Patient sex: M
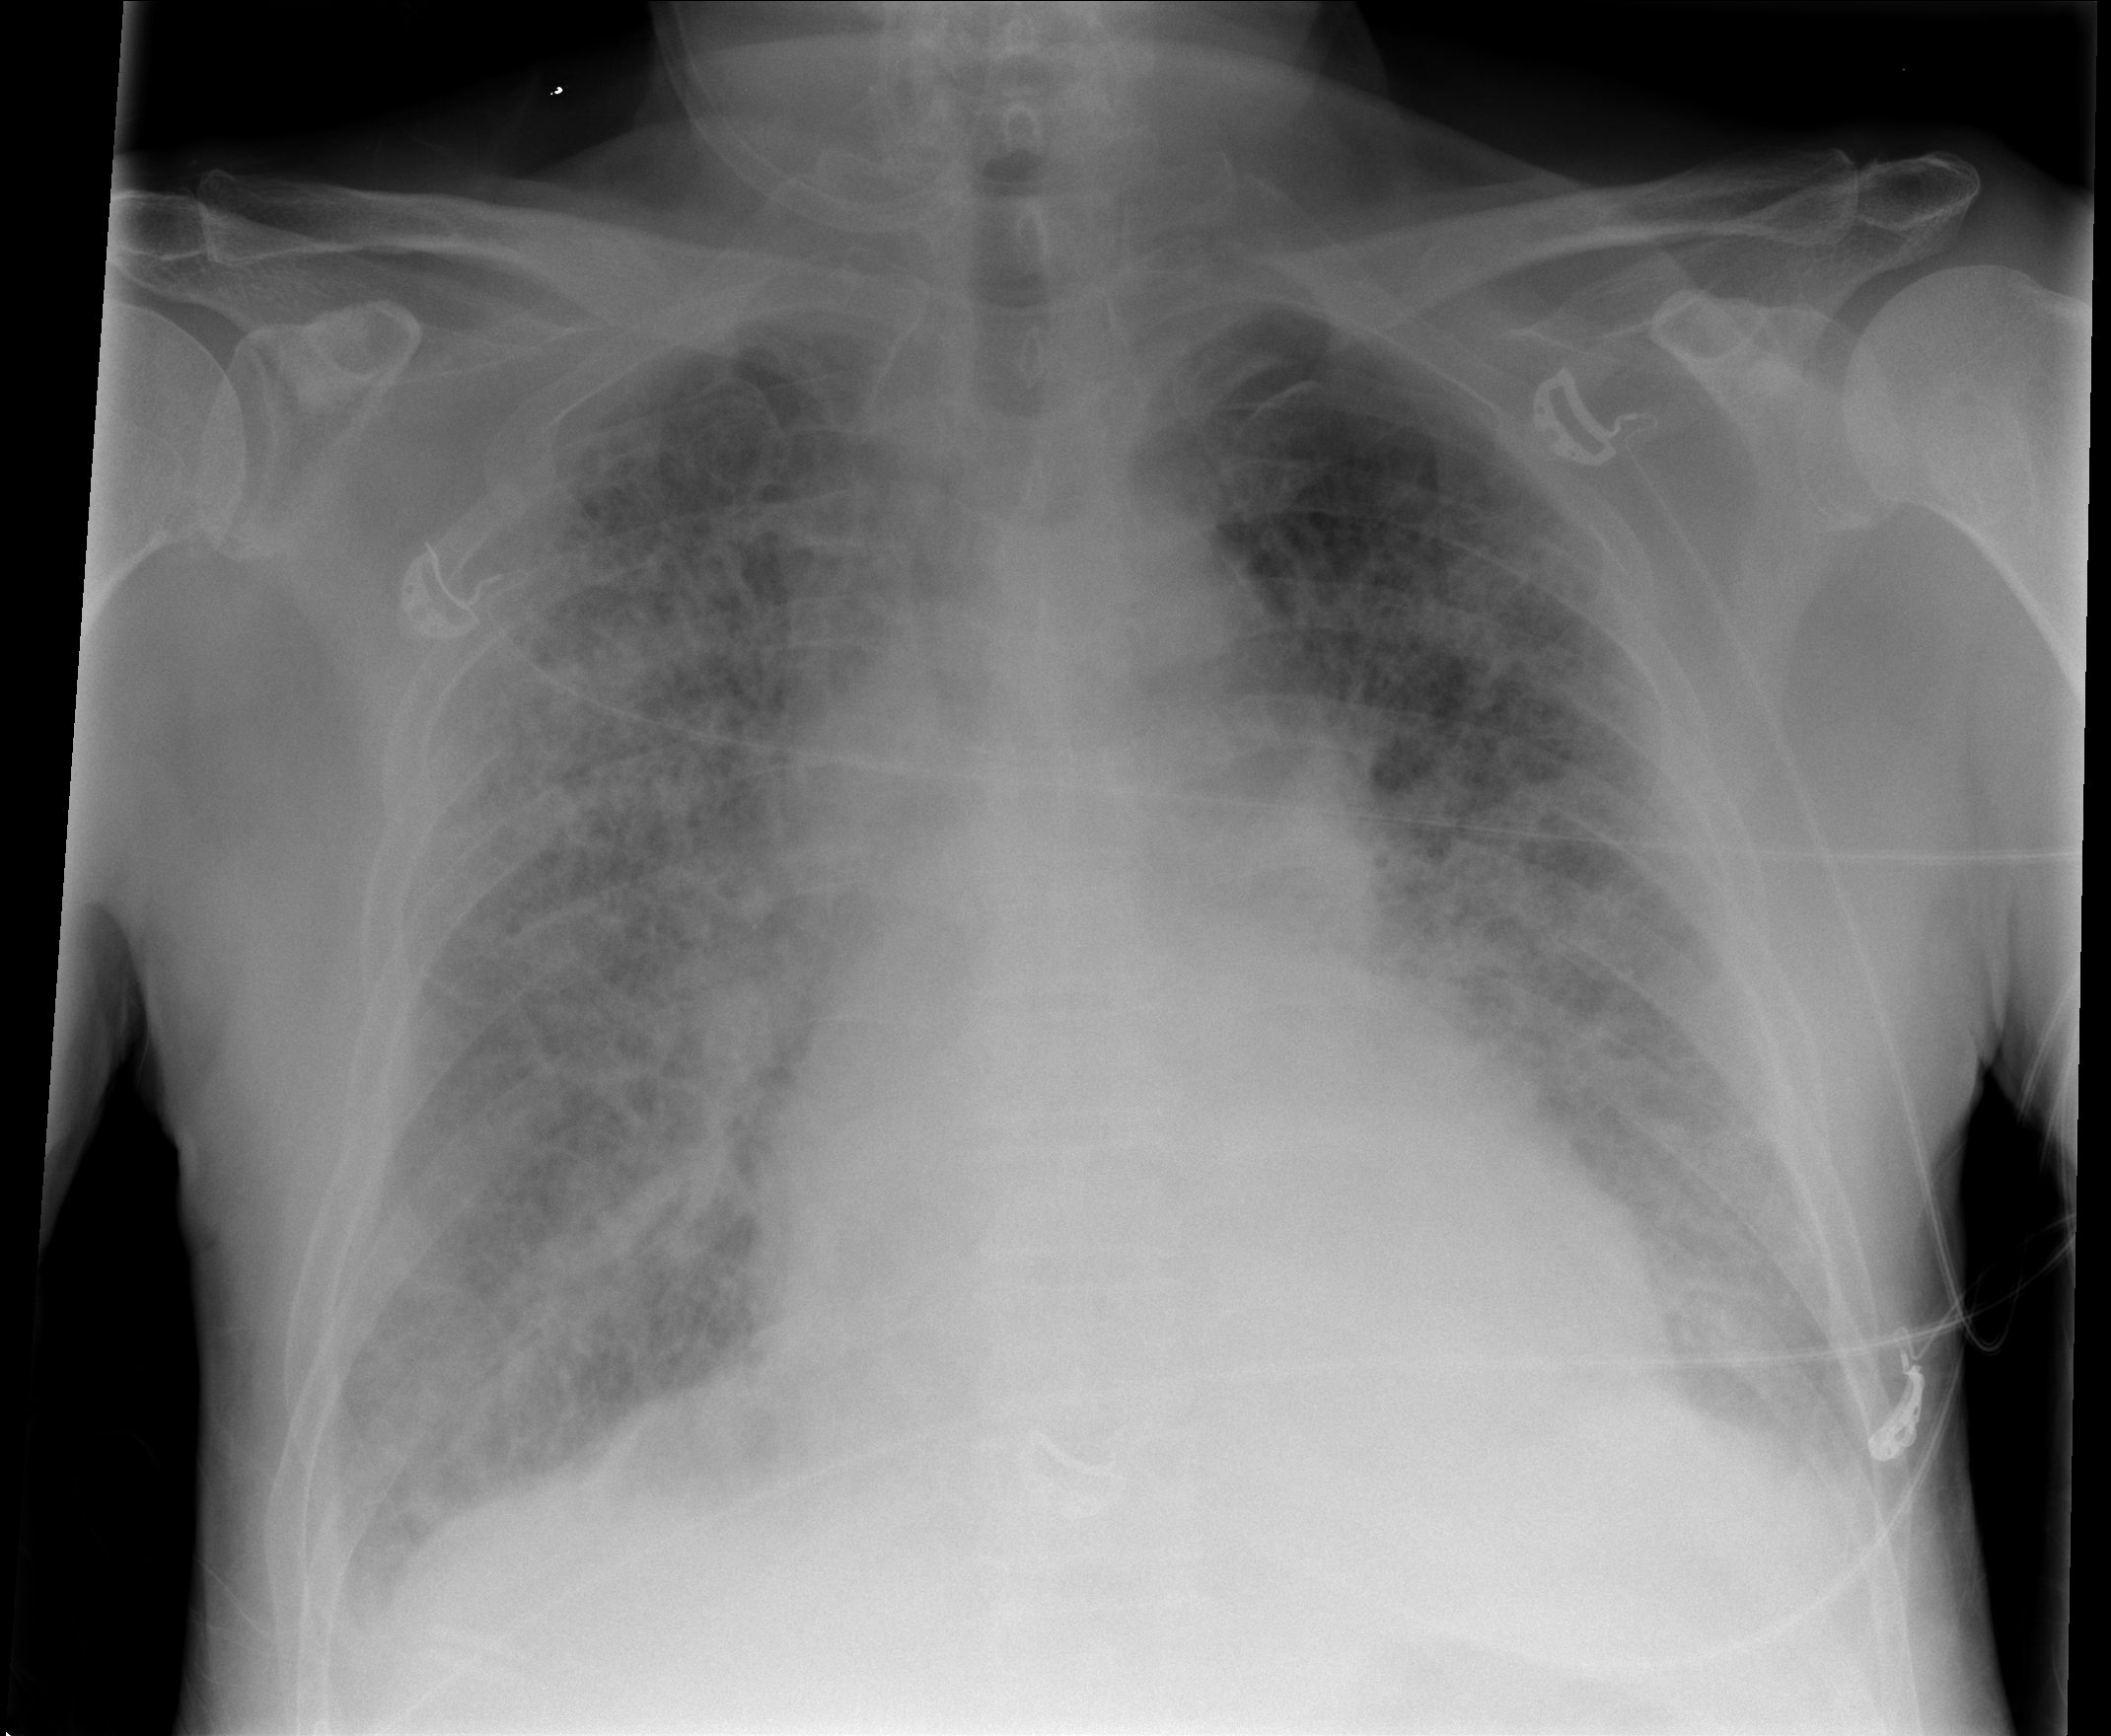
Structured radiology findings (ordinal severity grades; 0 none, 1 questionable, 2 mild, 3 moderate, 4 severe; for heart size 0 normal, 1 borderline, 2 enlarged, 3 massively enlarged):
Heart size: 2
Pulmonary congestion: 3
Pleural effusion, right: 2
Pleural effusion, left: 2
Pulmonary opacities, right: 3
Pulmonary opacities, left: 3
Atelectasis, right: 2
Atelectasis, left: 2